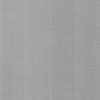
Label: dusty